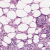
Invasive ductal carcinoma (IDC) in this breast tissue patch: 1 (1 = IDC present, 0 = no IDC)